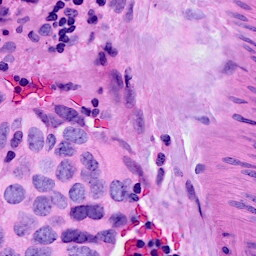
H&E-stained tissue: Breast